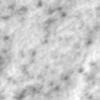
Label: no_change